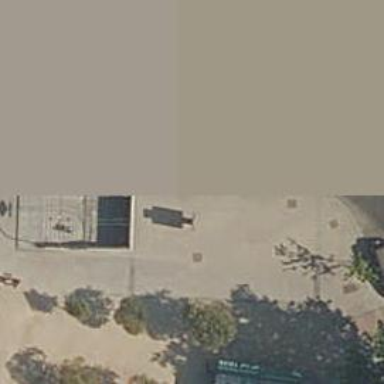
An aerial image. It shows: Subway entrance.